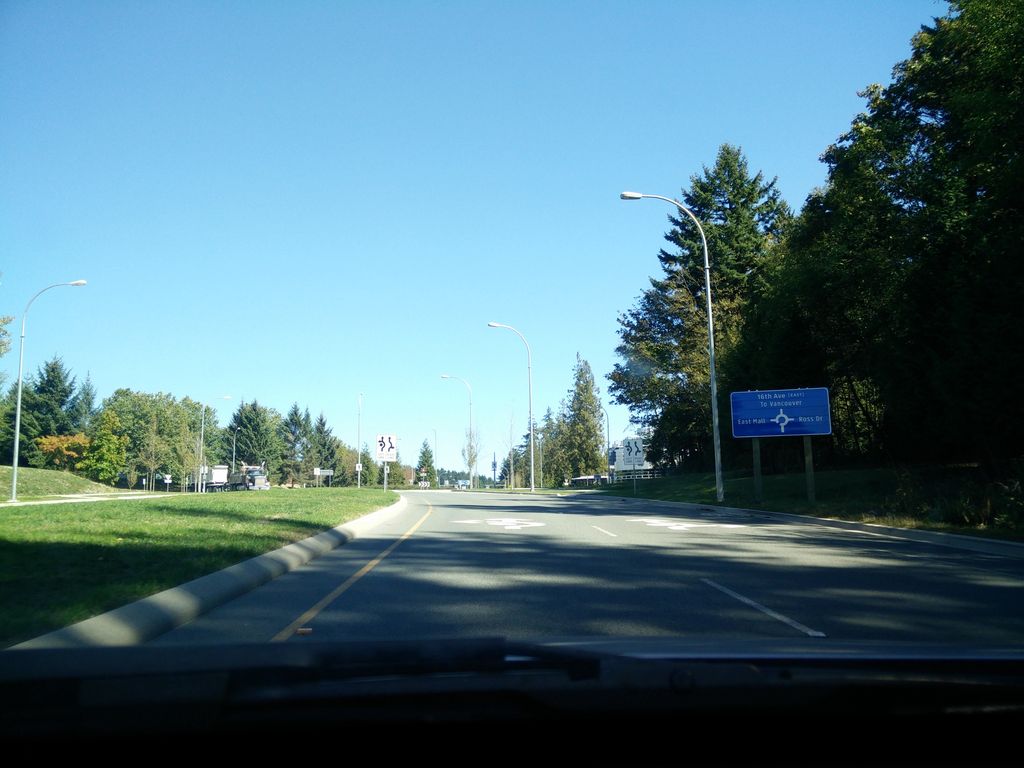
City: vancouver